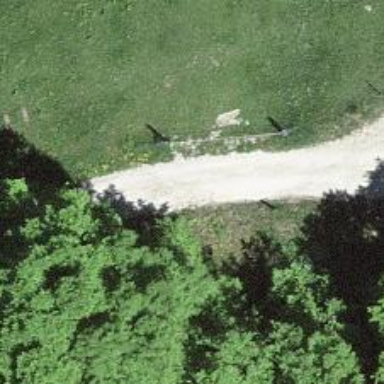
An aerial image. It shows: Gravel track with track type of grade3.